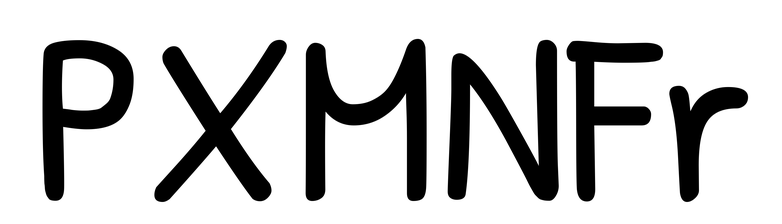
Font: PatrickHand-Regular